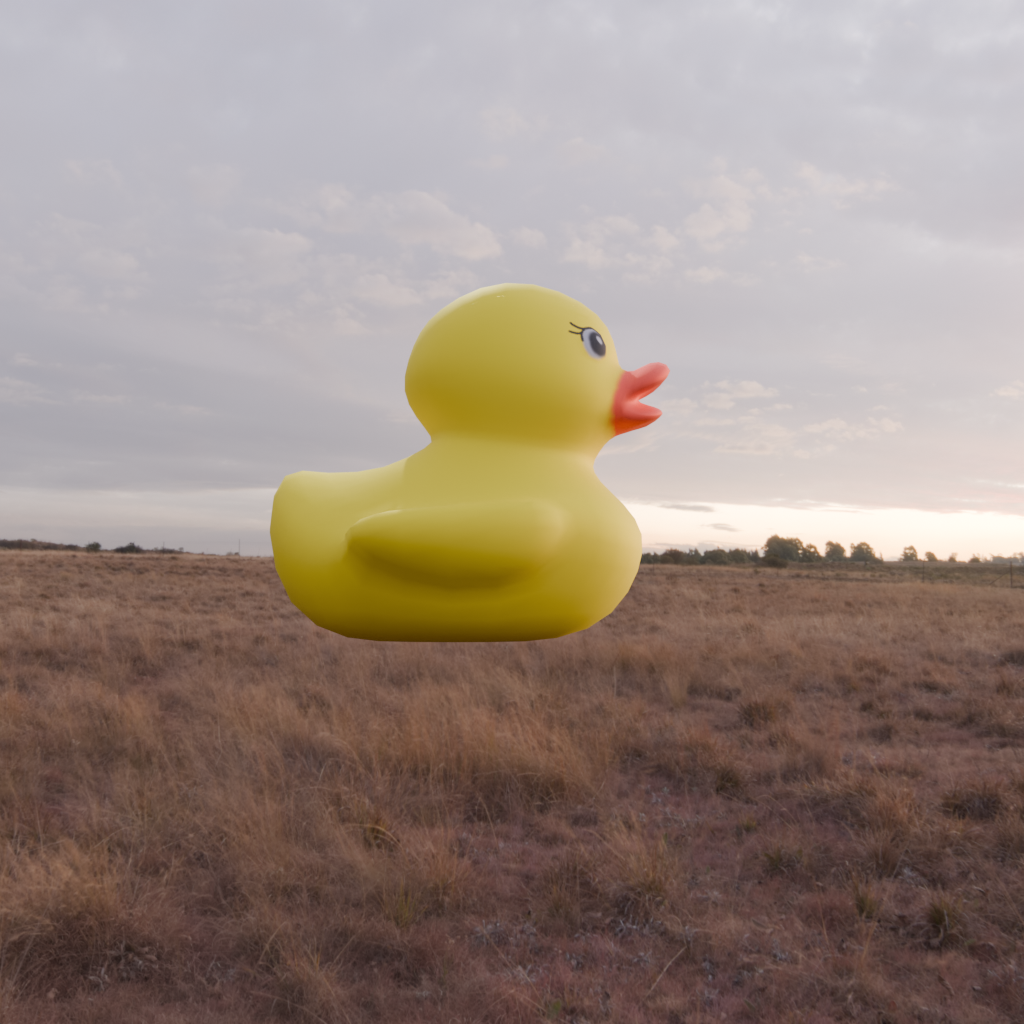
an image of a yellow rubber duck seen from <right> in a rural landscape at sunset with a colorful sky.